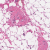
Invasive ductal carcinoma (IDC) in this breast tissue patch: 0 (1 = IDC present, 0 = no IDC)